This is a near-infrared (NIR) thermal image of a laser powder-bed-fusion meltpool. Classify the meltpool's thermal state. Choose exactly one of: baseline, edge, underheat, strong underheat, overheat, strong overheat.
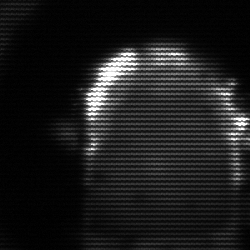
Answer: baseline